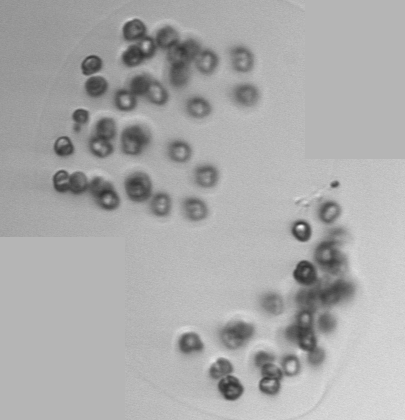
Label: Phaeocystis